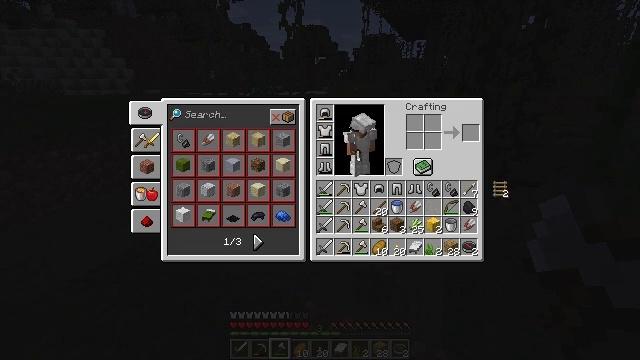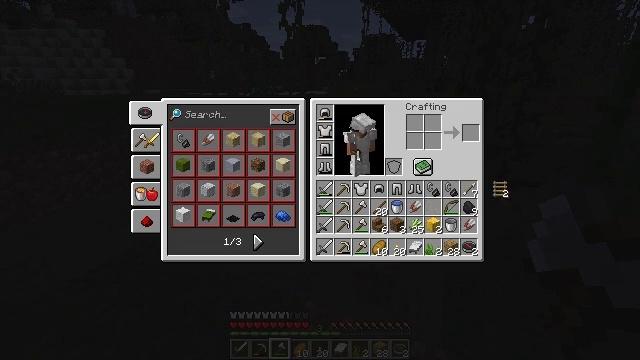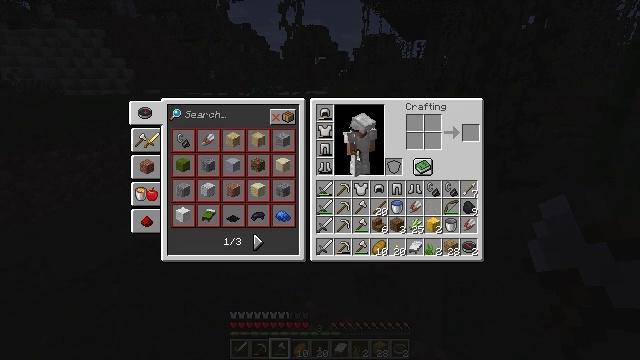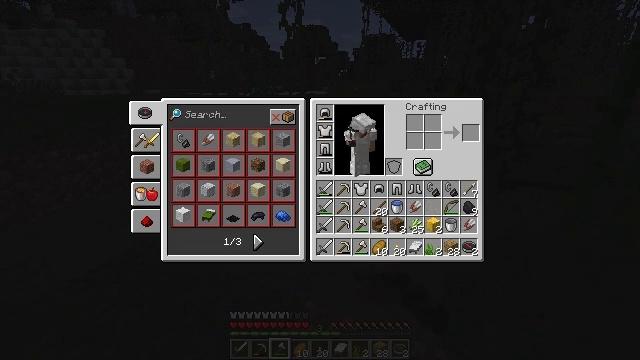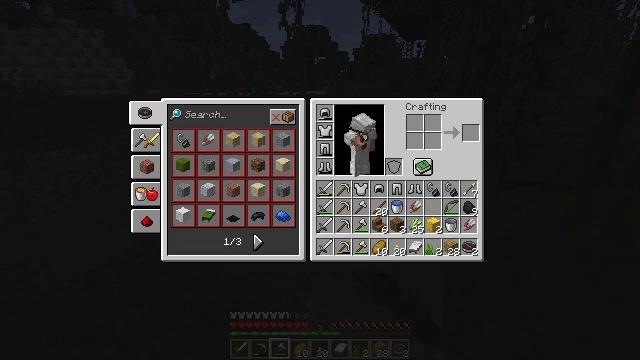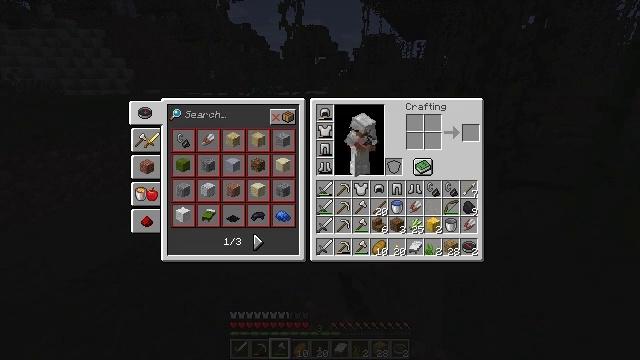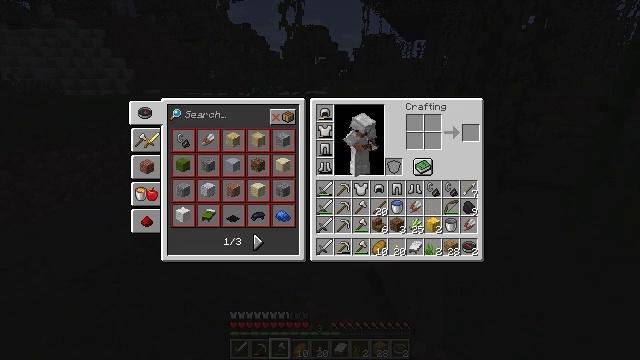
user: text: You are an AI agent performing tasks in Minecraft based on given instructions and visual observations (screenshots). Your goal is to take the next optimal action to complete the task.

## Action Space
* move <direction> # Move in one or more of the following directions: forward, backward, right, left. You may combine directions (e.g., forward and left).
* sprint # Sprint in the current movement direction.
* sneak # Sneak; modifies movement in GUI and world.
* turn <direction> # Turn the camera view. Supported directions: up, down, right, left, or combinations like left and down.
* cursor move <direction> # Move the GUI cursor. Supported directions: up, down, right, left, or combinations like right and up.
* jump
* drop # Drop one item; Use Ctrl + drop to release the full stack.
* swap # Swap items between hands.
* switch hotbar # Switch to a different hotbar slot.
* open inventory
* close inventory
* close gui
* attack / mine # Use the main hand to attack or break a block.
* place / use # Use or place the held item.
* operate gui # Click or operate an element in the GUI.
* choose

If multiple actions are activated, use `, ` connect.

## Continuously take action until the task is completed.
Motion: motion action
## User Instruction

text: Drop a ladder.
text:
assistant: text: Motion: attack / mine
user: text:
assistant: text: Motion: no_op
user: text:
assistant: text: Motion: no_op
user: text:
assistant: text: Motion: no_op
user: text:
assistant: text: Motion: no_op
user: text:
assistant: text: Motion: no_op
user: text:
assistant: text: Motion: no_op